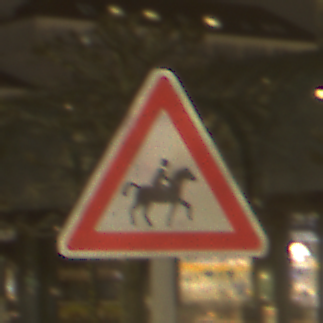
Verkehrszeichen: ReiterLinks
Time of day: Night
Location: Outdoor (Urban)
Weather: Overcast
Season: NotSpecified
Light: Artificial